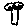
Label: tree